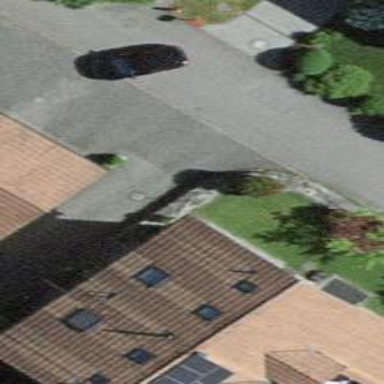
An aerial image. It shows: Residential building.